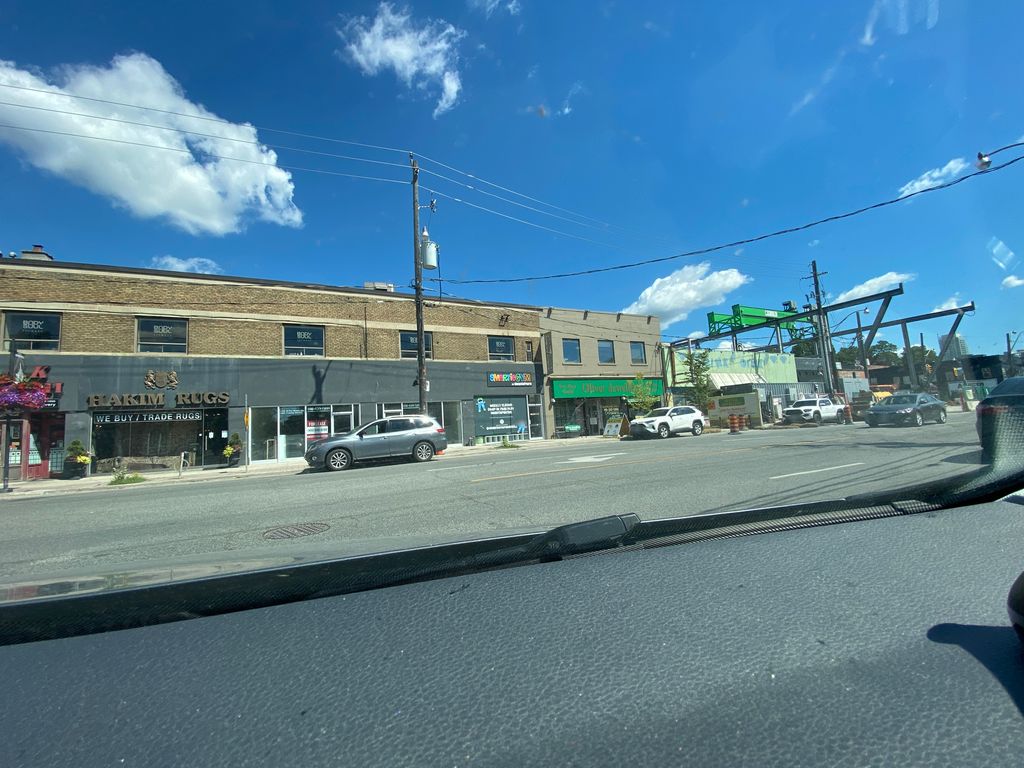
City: toronto